Question: I am trying to design a database to ease with my grading process. I want to add assignments to the database, add questions to each assignment, and weight the questions as percentages of the whole. Students commonly make the same mistakes, so I want to be able to also track reasons for docking credit for each question and the amount docked so I can simply link that student's assignment submission to the mistakes they made. The goal is to be able to grade students equally with a single query, which gives a student a zero if they did not submit and a grade accounting for all the deductions earned if they did.
I have designed the table structure as shown in the picture below:

The tool I have available to me is Access 2010 (with which the above relationship diagram was made). I am trying to step beyond describing tables to building forms to help me populate them. The problem is that, as a beginner, I cannot figure out how to get Access to work with the compound primary keys. I cannot figure out how to get any sort of form to link to multiple fields, or how to get multiple inputs to link to each other so I can set up decent drop-down lists for combo boxes, or even how to get the data sheet views for the tables to use combo boxes to make these foreign keys work.
At this point, I can only see two options: changing these tables with compound primary keys to have different fields for primary keys and setting compound unique constraints on the current primary keys (which I have no idea how to do in Access 2010), or giving up on the whole idea and switching back to laboriously attempting everything in Excel.
Does anybody have any ideas on how I could:
- -
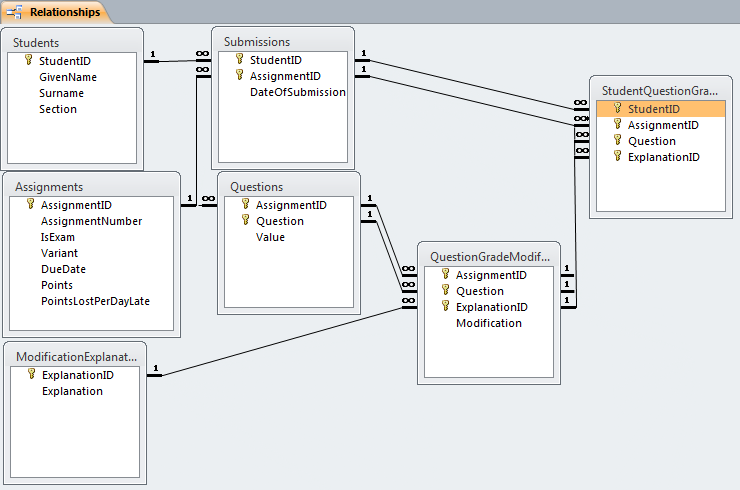
Answer: This is an image of what I am suggesting, the primary key contents are copied to a new key. The primary key can then be deleted.